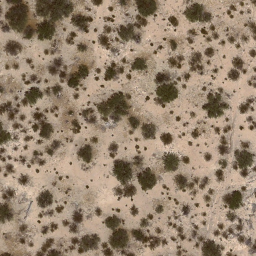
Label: chaparral